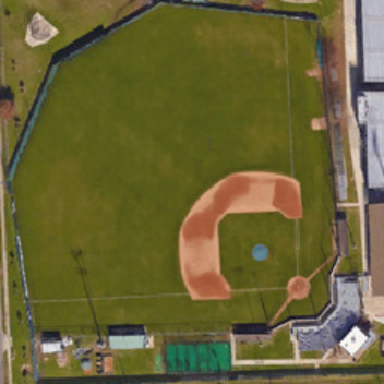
There are two grey rooms next to the baseball field .